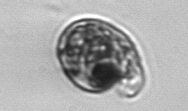
Label: Proterythropsis